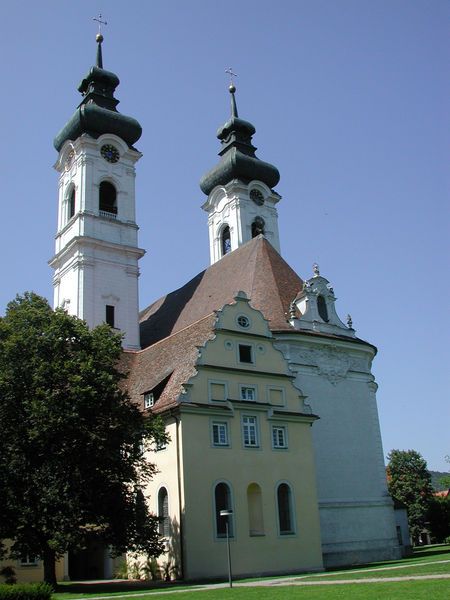
Titel: Klosterkirche Zwiefalten
Künstler: Johann Michael Fischer
Standort: Reutlingen, Kloster Zwiefalten (EU - D - BW)
Schlagwörter: baum, himmel, schatten, weiß, landschaft, fenster, laterne, licht, gebäude, haus, rasen, wiese, architektur, barock, kirche, wege, turm, dächer, farbe, wolkenlos, uhr, foto, eingang, kirch, kreuz, türme, kreuzung, kreuze, apsis, chor, gaube, sakralbau, kirchturmuhr, gibel, aus, kreu, zwiebelhause